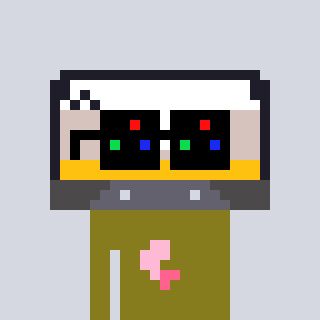
a pixel art character with square black sunglasses, a cassette tape-shaped head and a gunk-colored body on a cool background